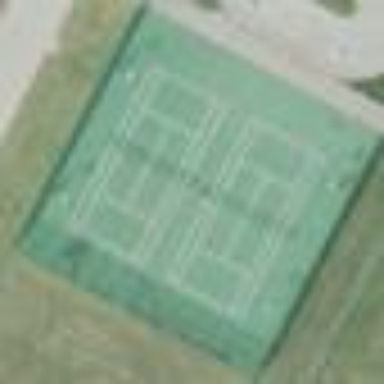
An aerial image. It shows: Multi-sport pitch for tennis and basketball on leisure land.